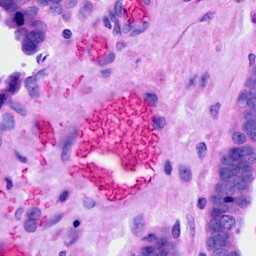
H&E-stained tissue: Ovarian